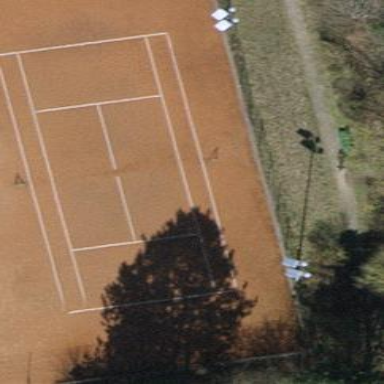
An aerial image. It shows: Tennis pitch with clay surface for leisure sports.